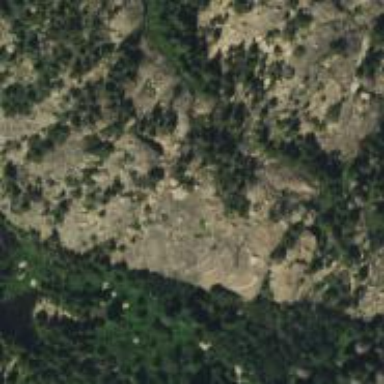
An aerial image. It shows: Landscape of bare rock.